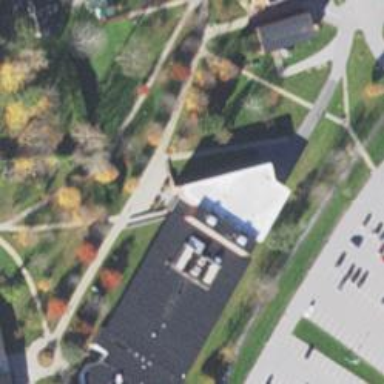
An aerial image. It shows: Library building.